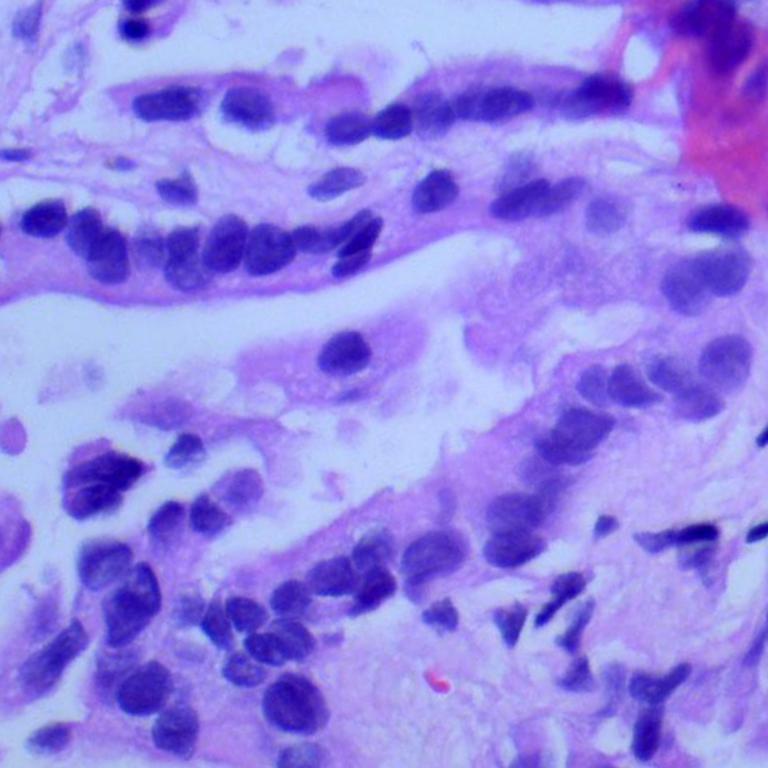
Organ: lung
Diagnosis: adenocarcinomas